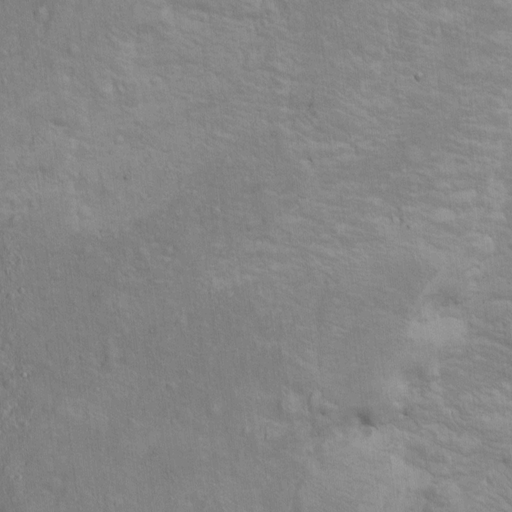
Objects detected: cone